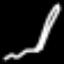
Label: pencil